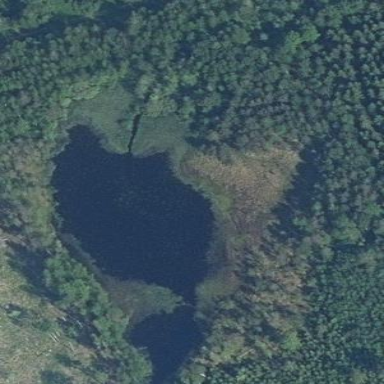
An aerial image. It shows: Bog wetland area.